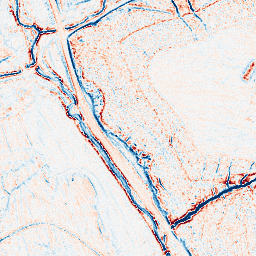
Category: edge_preserving
Decomposition family: anisotropic_diffusion
Decomposition parameters: iterations: 20
kappa: 30
gamma: 0.05
Upsampling method: bicubic
Upsampling parameters: scale: 2
Upsampling scale: 2